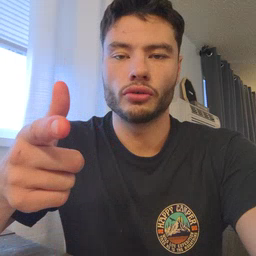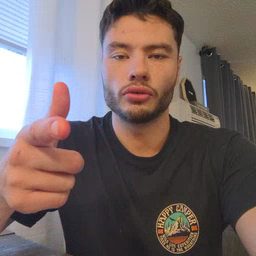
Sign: later